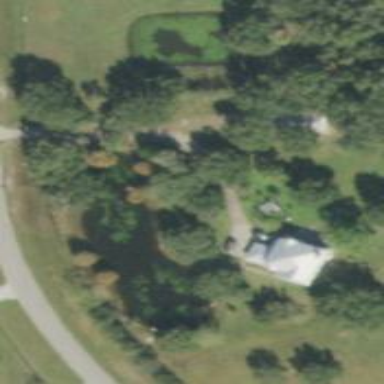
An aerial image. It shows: Driveway leading to service road.